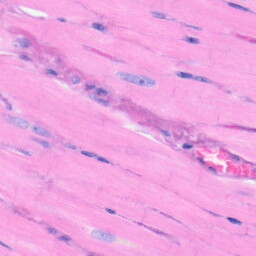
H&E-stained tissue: Heart